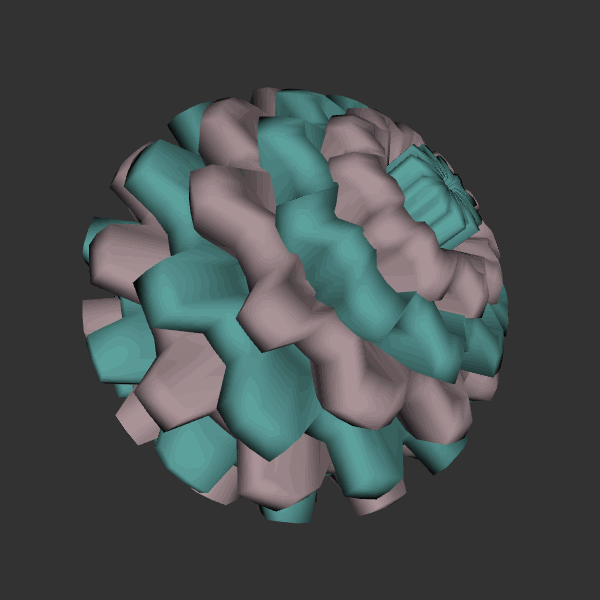
Background: dark